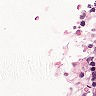
Metastatic tissue present: yes